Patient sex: F
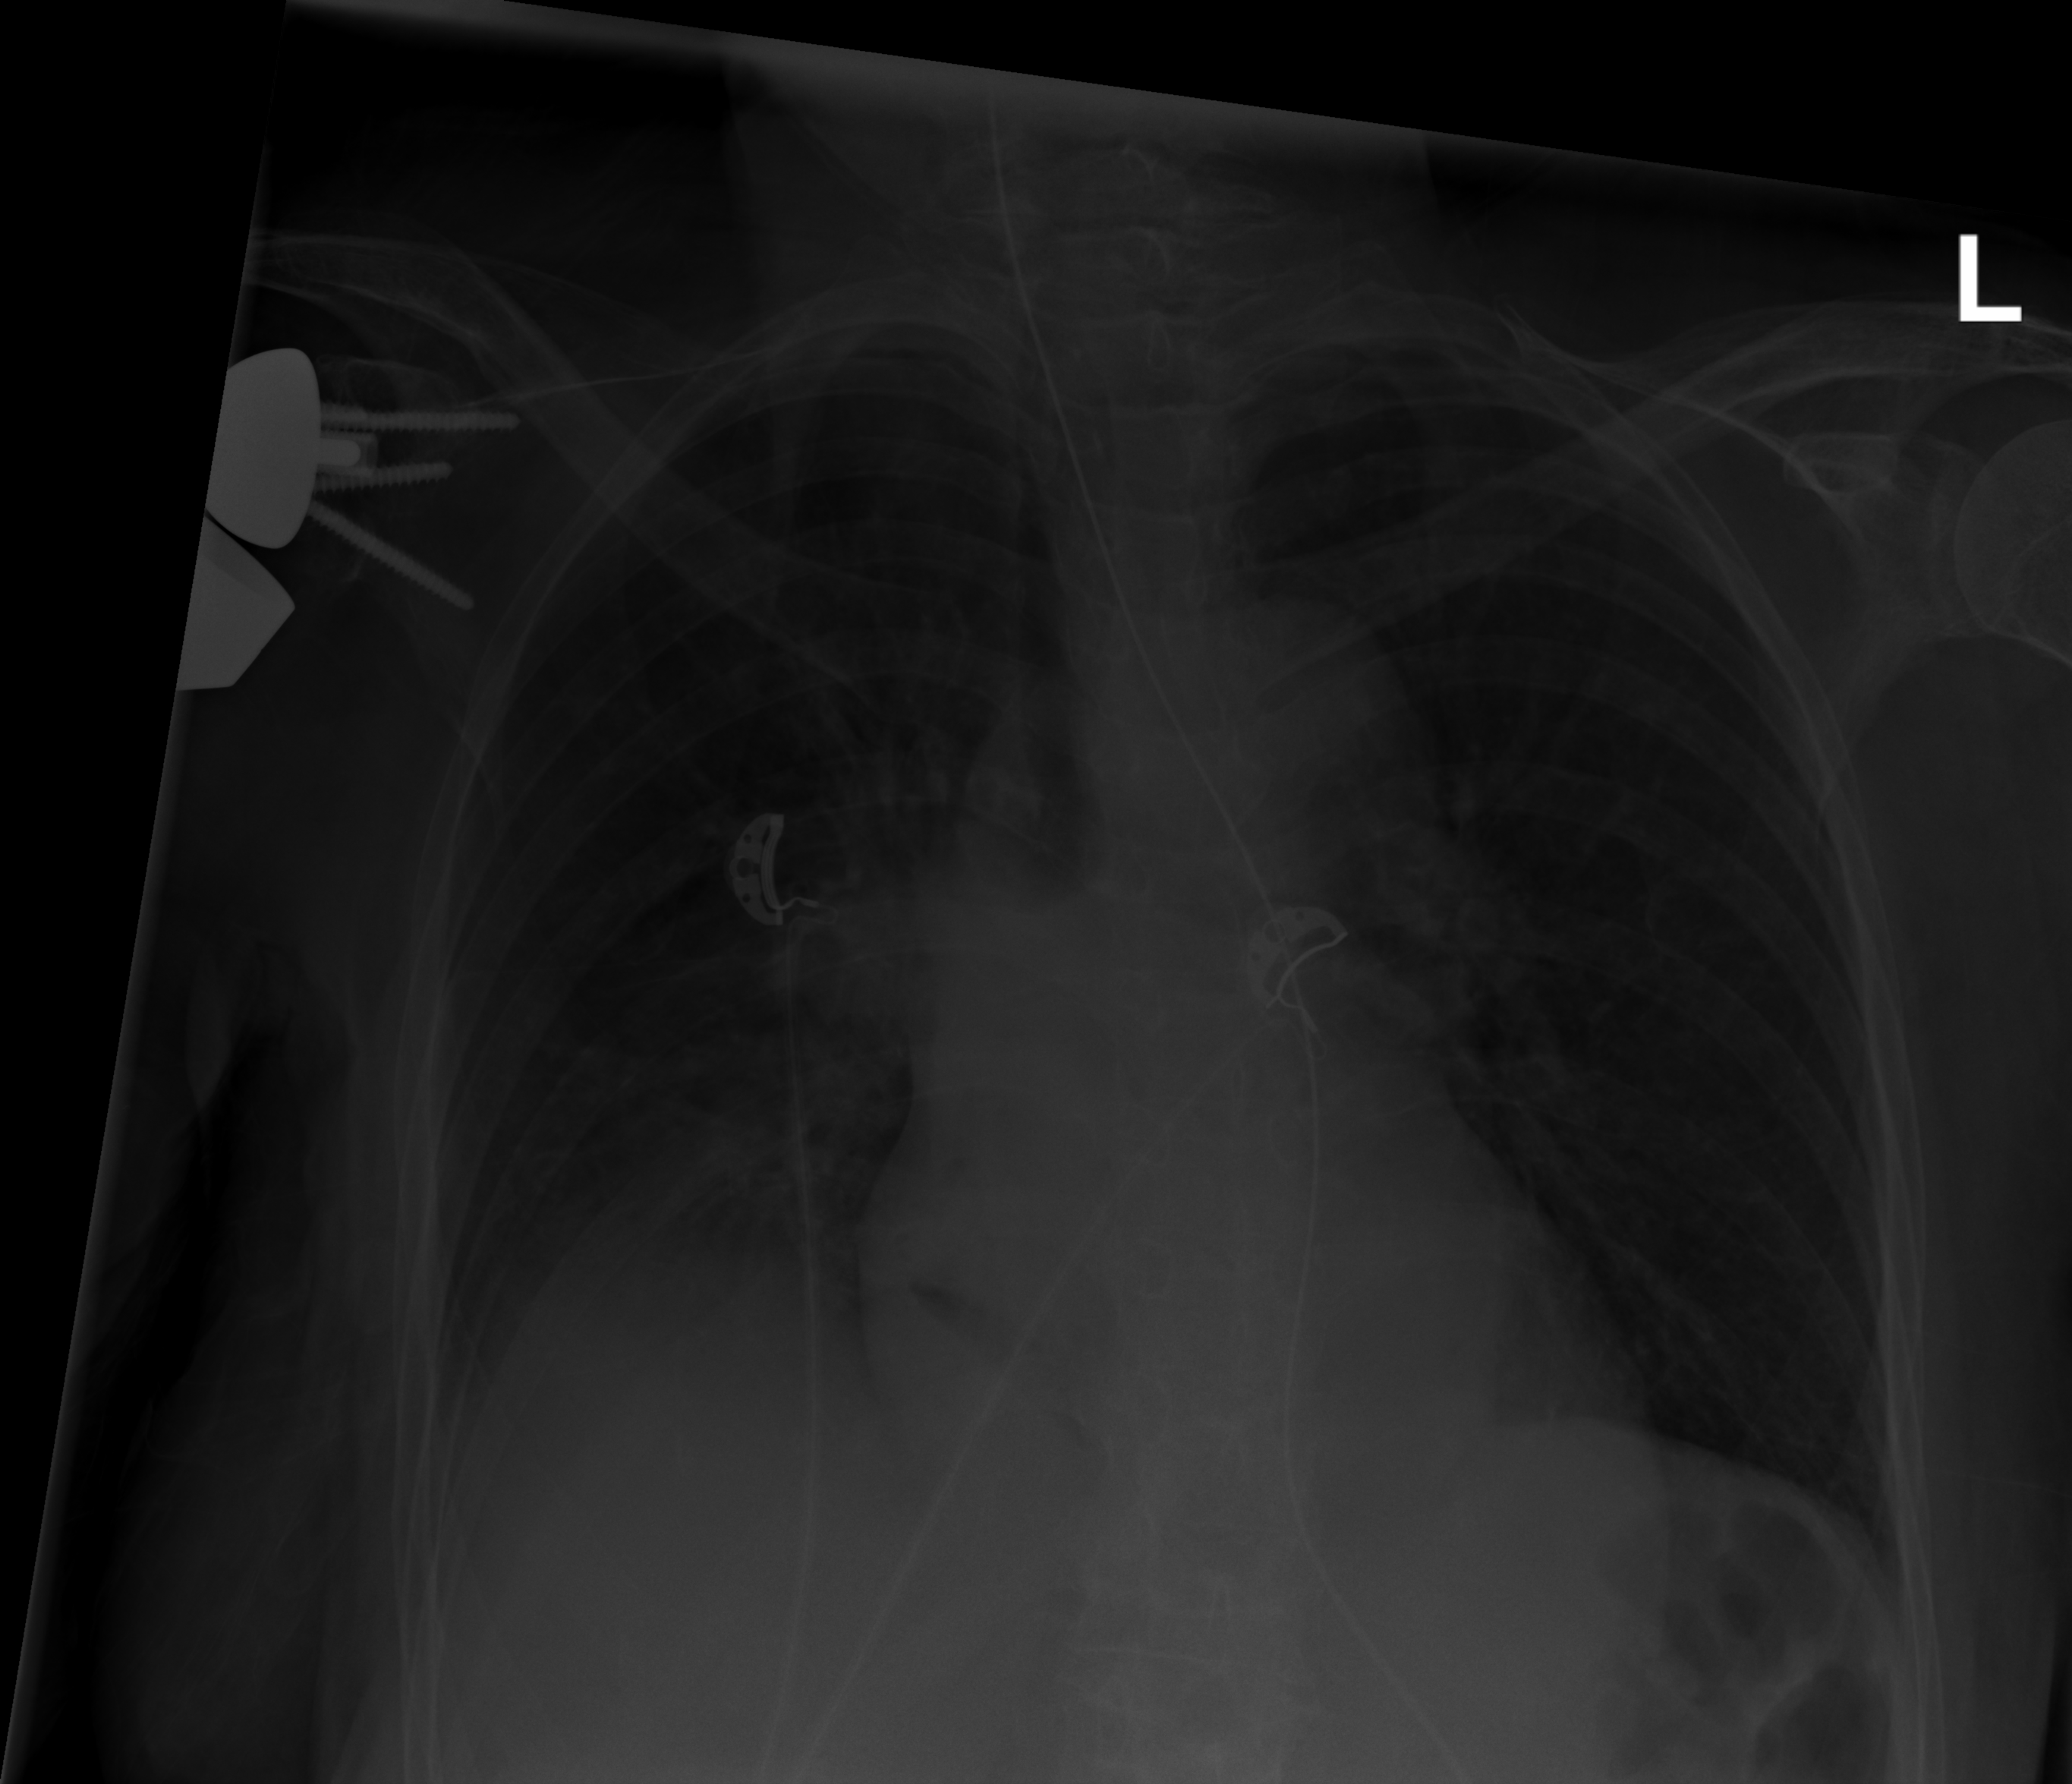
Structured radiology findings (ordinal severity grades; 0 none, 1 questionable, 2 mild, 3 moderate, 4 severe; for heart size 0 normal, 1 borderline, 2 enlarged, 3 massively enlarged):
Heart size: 0
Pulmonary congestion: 0
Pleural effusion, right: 2
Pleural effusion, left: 0
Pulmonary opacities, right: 2
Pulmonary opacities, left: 0
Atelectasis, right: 2
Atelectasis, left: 0